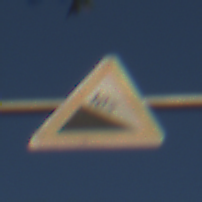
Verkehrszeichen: Gefaelle10
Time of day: MorningAfternoon
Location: Outdoor (Nature)
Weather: Clear
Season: NotSpecified
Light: Natural